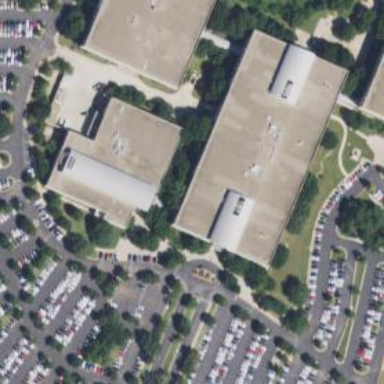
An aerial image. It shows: Office building.